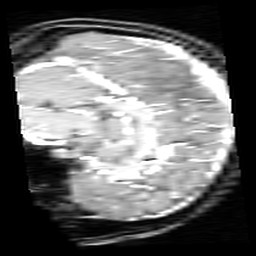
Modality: inplaneT1
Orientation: sagittal
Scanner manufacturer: ge
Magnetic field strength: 3 T
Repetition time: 0.2 s
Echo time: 0.0036 s